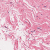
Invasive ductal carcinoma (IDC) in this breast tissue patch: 0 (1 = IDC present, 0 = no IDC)